Question: I need to plot a ROC curve in matlab. I have two arrays, one containing the true positive rate and one containing the false positive rate. I've tried both 'plotroc' and 'perfcurve' with the two arrays as input, but it doesn't seems to work. There is another way for plotting ROC curve with the data I have?
I'm posting an image in order to answer to Tasos Papastylianou:
<URL>
simply plotting the two array it does not really seems a ROC curve :S
Upload the image with the array inverted, still not looking like a ROC!
<URL>
Image showing the plot of my ROC curve, normalized in [0,1]
[
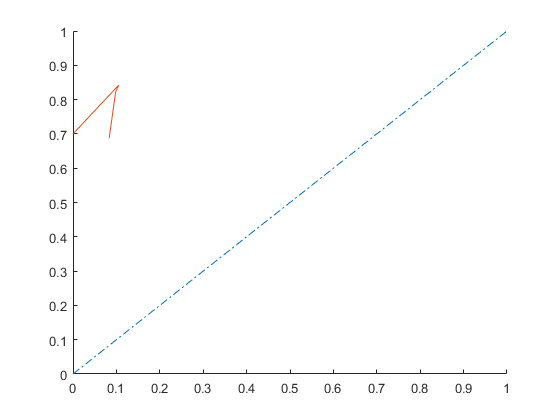
Answer: I thought I'd post a proper answer with a nice ROC curve example, demonstrating the stuff we discussed in the comments:
'''
%% Create datasets
[X,Y] = ndgrid(1:100,1:100);
% Ground Truth image
Circle= zeros(100); Circle((X-50).^2 + (Y-50).^2 - 500 <= 0) = 1;
% Test image (parameterised by threshold)
pkg load statistics % if using octave - needed for 'mvnpdf'
pkg load image % if using octave - needed for 'mat2gray'
Gaussian = mvnpdf([X(:), Y(:)], [45, 45], [500,0;0,500]);
Gaussian = reshape(Gaussian, size(X));
Gaussian = mat2gray(Gaussian);
%% Generate ROC curve for a range of thresholds
ThresholdRange = 0 : 0.025 : 1;
TPs = zeros(size(ThresholdRange));
FPs = zeros(size(ThresholdRange));
Ind = 0;
for Threshold = ThresholdRange
Ind = Ind + 1;
TP = Circle .* (Gaussian > Threshold);
T = Circle;
TPR = sum(TP(:)) / sum(T(:));
TPs(Ind) = TPR;
FP = (1 - Circle) .* (Gaussian > Threshold);
N = (1 - Circle);
FPR = sum(FP(:)) / sum(N(:));
FPs(Ind) = FPR;
end
%% Plotski curvski
plot(FPs, TPs, 'linewidth', 3, 'marker', 'o', 'markersize',10,'markeredgecolor', 'k', 'markerfacecolor', 'g');
hold on;
plot(ThresholdRange, ThresholdRange, 'r-.', 'linewidth', 3);
axis([0,1,0,1]);
title('Les Curves du ROC! Ooh-la-la!', 'fontsize', 16);
xlabel('Le Rate des Positifs Falses! Oh mon dieu!', 'fontsize', 14);
ylabel('Le Rate des Positifs Vrais! Magnifique!', 'fontsize', 14);
grid on;
'''
<URL>